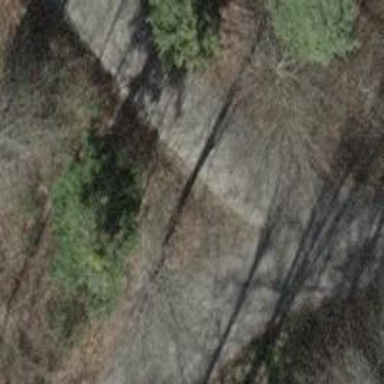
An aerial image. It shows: Compacted track with grade2 level.